Field crop: maize
Growth stage: 2
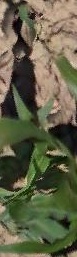
Species: maize